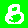
Digit: 8